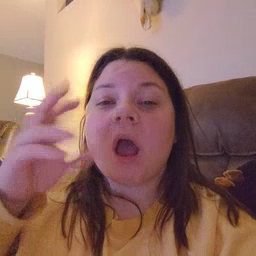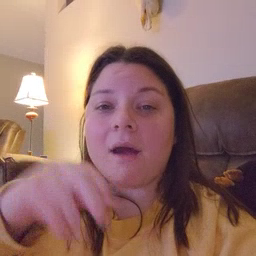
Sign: on